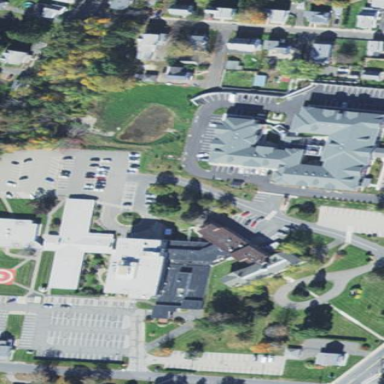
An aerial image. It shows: Healthcare facility identified as hospital.